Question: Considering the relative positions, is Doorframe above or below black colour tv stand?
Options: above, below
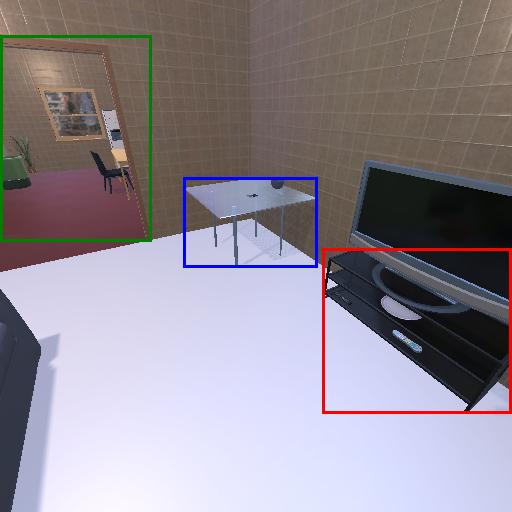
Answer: above